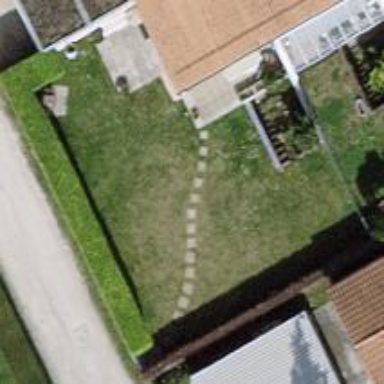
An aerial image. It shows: Garden surrounded by fence.